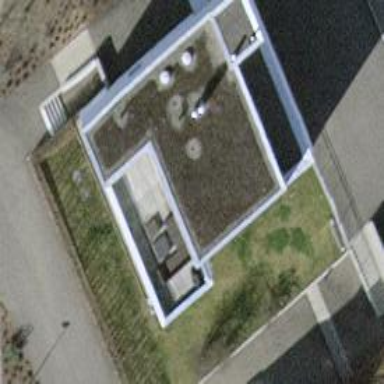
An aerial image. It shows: Building with flat roof.